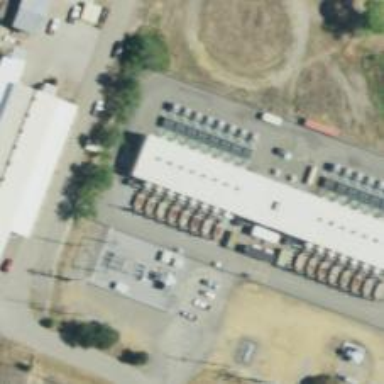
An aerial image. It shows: Gas-powered generator.